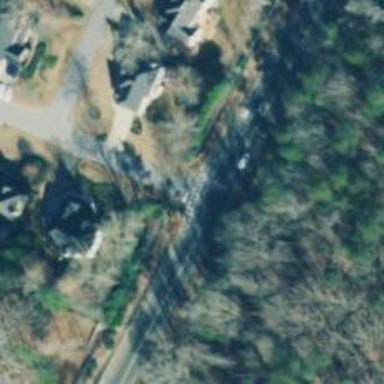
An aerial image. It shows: Unmarked road crossing.